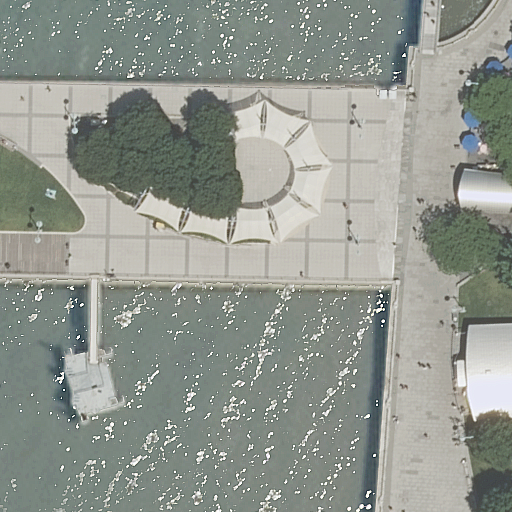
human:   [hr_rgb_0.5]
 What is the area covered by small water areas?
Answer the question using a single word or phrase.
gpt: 0m2

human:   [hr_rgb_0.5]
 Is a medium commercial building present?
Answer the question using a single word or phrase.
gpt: no

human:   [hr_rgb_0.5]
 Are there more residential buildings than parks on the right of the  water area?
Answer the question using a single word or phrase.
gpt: yes

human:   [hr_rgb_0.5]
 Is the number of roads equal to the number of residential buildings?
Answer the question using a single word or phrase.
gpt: no

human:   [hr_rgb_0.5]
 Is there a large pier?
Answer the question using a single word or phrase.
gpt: yes

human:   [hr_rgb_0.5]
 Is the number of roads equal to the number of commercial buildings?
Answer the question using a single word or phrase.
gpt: no

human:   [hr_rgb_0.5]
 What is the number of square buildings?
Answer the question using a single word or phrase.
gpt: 0

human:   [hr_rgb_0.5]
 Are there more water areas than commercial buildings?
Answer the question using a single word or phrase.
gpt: yes

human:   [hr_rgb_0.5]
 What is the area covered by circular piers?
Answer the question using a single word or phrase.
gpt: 0m2

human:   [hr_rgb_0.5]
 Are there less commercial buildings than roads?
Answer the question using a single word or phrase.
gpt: yes

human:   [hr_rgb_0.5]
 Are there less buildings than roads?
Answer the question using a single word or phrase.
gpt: yes

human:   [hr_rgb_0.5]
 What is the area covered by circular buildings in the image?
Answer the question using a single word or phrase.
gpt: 0m2

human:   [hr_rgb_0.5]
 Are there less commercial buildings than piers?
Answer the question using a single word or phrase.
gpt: yes

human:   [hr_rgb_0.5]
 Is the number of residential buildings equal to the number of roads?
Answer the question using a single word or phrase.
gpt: no

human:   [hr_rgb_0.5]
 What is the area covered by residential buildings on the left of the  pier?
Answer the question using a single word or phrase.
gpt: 0m2

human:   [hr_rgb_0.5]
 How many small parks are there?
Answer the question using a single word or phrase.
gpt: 0

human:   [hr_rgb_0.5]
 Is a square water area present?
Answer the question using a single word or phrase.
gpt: no

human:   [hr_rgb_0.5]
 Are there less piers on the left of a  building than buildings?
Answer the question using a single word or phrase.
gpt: yes

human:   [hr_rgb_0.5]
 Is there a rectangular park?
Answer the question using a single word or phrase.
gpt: no

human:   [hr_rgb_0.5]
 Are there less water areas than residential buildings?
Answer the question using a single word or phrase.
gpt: yes

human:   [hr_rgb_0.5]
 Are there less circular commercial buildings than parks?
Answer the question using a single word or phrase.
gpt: yes

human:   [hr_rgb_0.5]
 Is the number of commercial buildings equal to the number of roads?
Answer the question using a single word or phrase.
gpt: no

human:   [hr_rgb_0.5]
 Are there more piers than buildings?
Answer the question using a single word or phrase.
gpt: no

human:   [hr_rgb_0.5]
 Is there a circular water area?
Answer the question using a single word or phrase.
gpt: no

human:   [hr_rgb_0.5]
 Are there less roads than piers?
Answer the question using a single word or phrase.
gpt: no

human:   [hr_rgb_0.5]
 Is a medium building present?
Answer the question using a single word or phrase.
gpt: yes

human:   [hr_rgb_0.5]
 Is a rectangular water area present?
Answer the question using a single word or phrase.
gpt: no

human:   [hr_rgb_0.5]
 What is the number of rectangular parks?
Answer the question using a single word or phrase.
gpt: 0

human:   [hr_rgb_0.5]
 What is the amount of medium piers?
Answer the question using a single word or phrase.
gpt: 0

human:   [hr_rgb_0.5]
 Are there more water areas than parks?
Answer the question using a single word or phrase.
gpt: no

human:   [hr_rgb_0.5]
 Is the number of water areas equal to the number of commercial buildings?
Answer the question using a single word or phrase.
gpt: no

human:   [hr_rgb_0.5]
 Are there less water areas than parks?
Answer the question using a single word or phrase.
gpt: no

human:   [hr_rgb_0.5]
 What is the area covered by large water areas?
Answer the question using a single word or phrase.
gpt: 4983m2

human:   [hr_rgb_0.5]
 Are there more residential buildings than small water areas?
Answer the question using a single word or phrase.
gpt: yes

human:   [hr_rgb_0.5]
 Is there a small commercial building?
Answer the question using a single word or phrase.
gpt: no

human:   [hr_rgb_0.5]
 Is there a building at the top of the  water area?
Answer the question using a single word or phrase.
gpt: yes